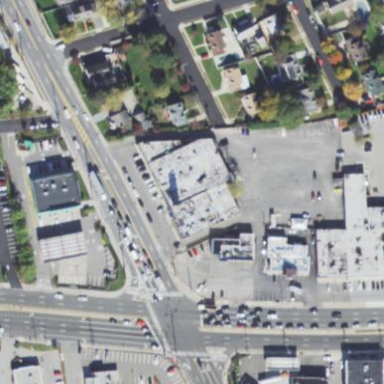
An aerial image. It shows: Retail building.